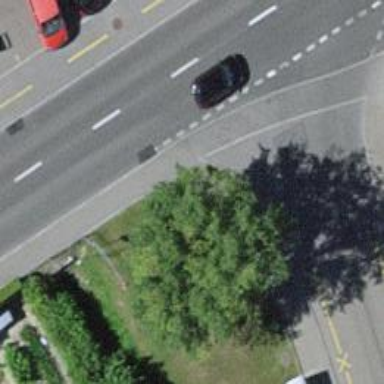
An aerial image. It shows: Sidewalk.